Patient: sex M, age 64
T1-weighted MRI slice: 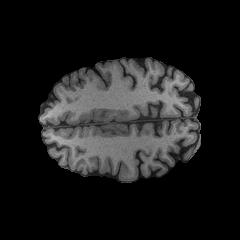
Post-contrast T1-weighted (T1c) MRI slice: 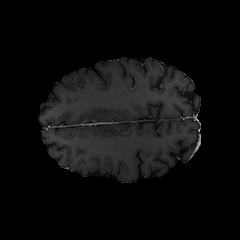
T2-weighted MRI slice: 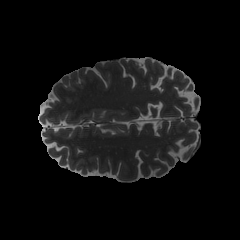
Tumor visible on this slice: no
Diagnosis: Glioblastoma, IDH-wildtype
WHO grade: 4